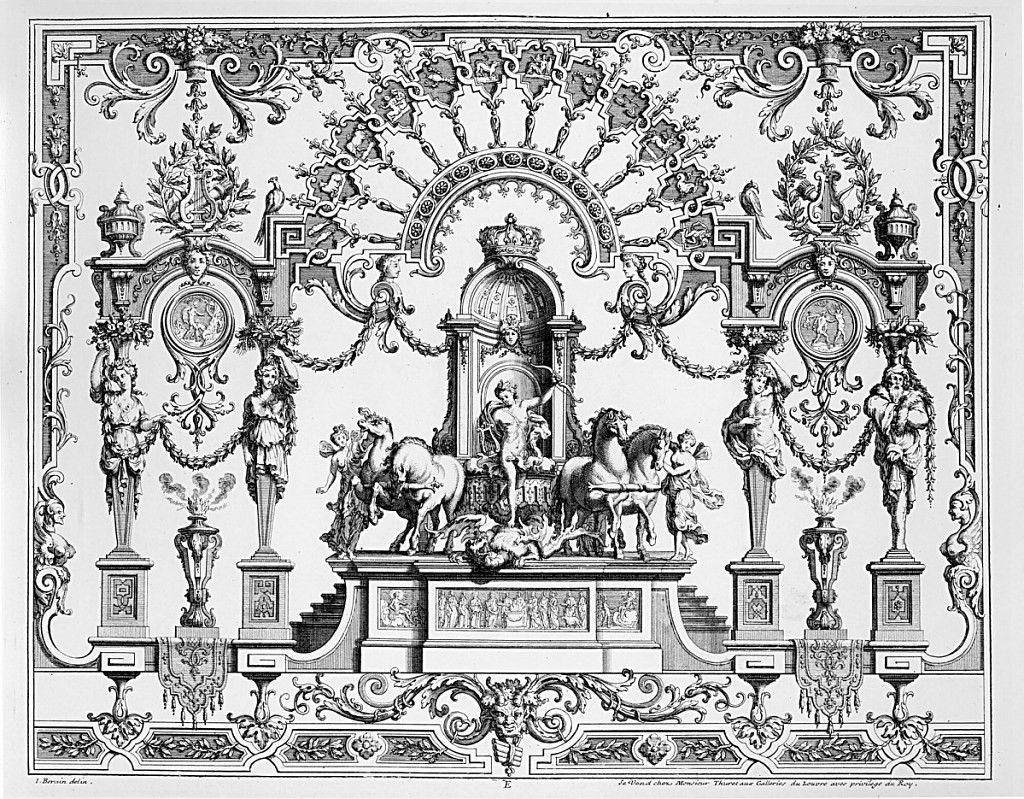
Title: Panel Design of Grotesque Ornamentation
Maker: Jean Berain, the elder, French, 1640-1711
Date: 1711
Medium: Engraving on laid paper
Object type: Bound print
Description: Panel design filled with symmetrical, grotesque ornaments, with motifs of mythology centering on the god Apollo. At the center, Apollo, with bow and lyre, stands over a dragon and between four rearing horses. There are rondels on either side with scenes of the flaying of Marsyas (left) and Apollo and Daphne (right). Signs of the Zodiac form a half-halo at top. The plate is signed and features a lettering, "E," at the bottom.